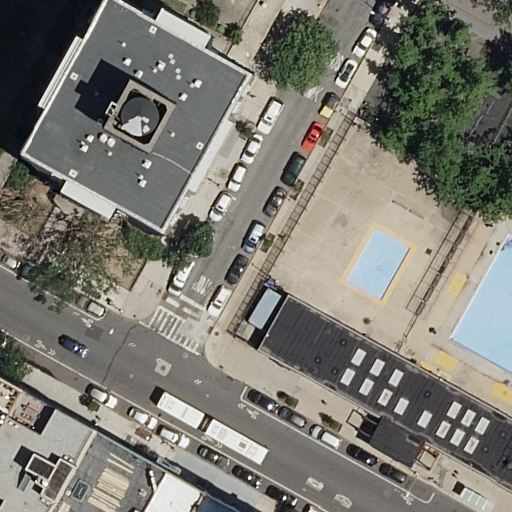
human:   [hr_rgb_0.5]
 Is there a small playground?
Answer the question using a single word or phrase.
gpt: yes

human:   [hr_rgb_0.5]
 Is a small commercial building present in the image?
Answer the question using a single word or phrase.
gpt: no

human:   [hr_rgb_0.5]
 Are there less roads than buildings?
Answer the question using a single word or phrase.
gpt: yes

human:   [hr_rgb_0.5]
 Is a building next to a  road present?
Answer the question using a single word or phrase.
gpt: yes

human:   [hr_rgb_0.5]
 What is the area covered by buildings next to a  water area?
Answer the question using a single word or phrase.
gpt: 3557m2

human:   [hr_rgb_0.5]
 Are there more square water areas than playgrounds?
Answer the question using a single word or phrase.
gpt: no

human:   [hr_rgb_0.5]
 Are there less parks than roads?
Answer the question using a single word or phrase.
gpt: yes

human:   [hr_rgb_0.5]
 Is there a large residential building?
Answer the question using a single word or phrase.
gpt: yes

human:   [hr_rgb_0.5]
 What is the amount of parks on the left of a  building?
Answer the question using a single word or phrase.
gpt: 0

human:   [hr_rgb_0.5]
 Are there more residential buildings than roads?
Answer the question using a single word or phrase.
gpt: yes

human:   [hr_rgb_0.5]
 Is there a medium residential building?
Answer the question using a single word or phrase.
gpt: yes

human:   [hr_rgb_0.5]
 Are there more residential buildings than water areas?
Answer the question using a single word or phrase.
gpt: yes

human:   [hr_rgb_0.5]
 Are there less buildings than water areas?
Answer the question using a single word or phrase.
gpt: no

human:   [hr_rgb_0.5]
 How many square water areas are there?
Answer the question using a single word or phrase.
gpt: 0

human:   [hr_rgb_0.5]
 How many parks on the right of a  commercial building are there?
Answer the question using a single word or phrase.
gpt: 0

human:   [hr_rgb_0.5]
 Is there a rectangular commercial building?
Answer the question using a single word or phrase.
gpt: no

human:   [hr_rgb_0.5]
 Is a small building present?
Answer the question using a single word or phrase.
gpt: yes

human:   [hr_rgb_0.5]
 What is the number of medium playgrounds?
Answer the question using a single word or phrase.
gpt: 0

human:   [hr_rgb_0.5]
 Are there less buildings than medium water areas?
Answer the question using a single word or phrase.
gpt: no

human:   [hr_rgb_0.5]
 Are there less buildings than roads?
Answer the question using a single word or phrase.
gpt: no

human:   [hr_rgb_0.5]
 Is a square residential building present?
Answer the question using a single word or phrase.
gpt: no

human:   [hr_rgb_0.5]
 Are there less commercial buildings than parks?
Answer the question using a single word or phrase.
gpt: yes

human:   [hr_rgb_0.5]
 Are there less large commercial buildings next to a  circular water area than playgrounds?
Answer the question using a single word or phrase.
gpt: yes

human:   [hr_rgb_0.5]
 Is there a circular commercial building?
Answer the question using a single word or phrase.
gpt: no

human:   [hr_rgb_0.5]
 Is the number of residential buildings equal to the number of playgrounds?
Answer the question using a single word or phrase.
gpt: no

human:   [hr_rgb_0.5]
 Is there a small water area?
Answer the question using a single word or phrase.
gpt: no

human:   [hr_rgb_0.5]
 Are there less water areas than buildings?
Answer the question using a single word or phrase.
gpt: yes

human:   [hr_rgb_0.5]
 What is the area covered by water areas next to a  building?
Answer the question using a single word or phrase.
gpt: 313m2

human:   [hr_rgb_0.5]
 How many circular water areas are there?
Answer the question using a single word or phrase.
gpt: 0

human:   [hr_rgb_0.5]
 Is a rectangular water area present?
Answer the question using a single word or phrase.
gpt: yes

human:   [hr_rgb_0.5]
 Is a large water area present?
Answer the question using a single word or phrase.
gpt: no

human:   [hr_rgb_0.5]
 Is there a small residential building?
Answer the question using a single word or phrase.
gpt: yes

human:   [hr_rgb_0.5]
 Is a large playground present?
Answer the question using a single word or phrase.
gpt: no

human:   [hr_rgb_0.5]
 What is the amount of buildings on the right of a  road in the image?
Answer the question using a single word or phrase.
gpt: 1

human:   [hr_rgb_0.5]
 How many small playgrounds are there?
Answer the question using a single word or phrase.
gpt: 1

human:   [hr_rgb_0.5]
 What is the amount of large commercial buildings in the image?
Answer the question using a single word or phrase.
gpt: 0